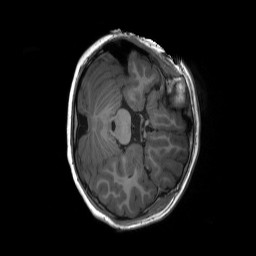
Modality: T1w
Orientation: axial
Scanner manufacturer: siemens
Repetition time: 2.3 s
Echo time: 0.00229 s